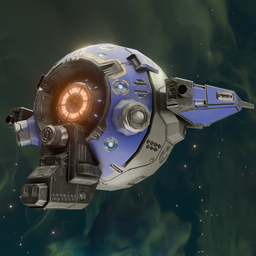
Label: mechanical